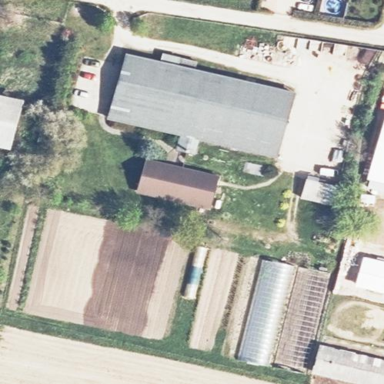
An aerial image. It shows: Garden center.